Field crop: maize
Growth stage: 1
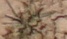
Species: lolium